Question: after i include the 'position:absolute' in one of my divs, i am noticed that (the div) is being overlap by another div.

here's my fiddle,
the div that I'm talking about is the '#nav-holder' being overlapped by my footer or the black part of the fiddle.
i also used media query in my css.
'''
#nav-holder {
position: absolute;
top: 0;
right: 0;
width: 200px;
}
'''
<URL>
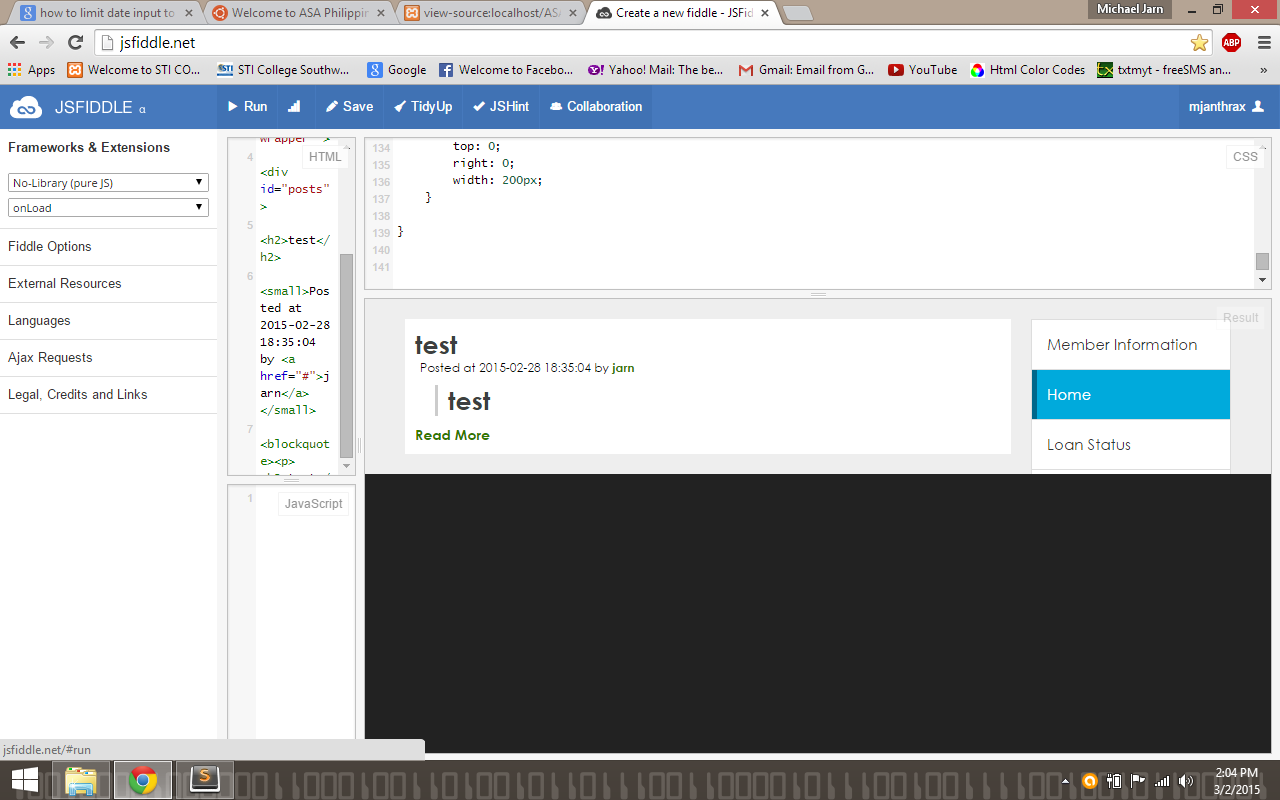
Answer: Please update css
'''
*{box-sizing: border-box}
body, div, h1, h2, h3, h4, h5, h6, p, ul, ol, dl, dt, dd,
img, form, fieldset, blockquote {
margin:0 auto;
padding:0;
}
header, footer, div{
position: relative;
display: block;
}
body {
background: #222222;
font: 63% "Century Gothic", Tahoma, Helvetica;
}
#content {
overflow: hidden;
background: #eeeeee;
}
#post-wrapper{
margin: 20px 40px 20px 40px;
position: relative;
}
#posts {
background: #fff;
margin-bottom: 10px;
padding: 10px;
overflow: hidden;
}
#nav #list-group a#active {
background-color: #00aadc;
border-left-color: #00678b;
color: #FFF;
}
#nav{
margin: 0;
overflow: hidden;
}
#nav #list-group {
padding: 0;
}
#list-group{
position: relative;
display: block;
padding: 10px 15px;
margin-bottom: -1px;
background-color: #fff;
border: 1px solid #ddd;
}
#nav #list-group a {
padding: 15px 10px;
display: block;
color: #333;
border-left: solid 5px #FFF;
text-decoration: none;
font-size: 1.5em;
}
#nav #list-group a:hover {
background-color: #e1e1e1;
border-left-color: #e1e1e1;
}
#posts h2 {
font-size: 2.5em;
word-wrap: break-word;
}
#posts h3, #posts h4, h5, h6 {
padding: 4px 5px;
}
#posts h2, h3, h4, h5, h6 {
color: #3c3f40;
}
h2#titlename{
color: #327800;
}
#posts h3 {
font-size: 1.8em;
}
#posts p {
line-height: 1.3em;
font-size: 1.4em;
}
#posts small {
font-size: 1.2em;
padding: 0px 5px;
}
#posts a {
font-size: 1em;
color: #327800;
font-weight: bold;
text-decoration: none;
}
#posts blockquote {
margin: 10px 20px;
border-left: 3px solid #cccccc;
padding-left: 10px;
}
hr {
border: 0;
height: 1px;
background-image: -webkit-linear-gradient(left, rgba(0,0,0,0), rgba(0,0,0,0.75), rgba(0,0,0,0));
background-image: -moz-linear-gradient(left, rgba(0,0,0,0), rgba(0,0,0,0.75), rgba(0,0,0,0));
background-image: -ms-linear-gradient(left, rgba(0,0,0,0), rgba(0,0,0,0.75), rgba(0,0,0,0));
background-image: -o-linear-gradient(left, rgba(0,0,0,0), rgba(0,0,0,0.75), rgba(0,0,0,0));
}
/* MEDIA QUERIES */
@media screen and (min-width: 900px ) {
#posts{
margin-right: 220px;
}
#nav-holder {
position: absolute;
top: 0;
right: 0;
width: 200px;
}
#post-wrapper{min-height:200px;}
}
'''
'''
<div id="content" class="container">
<div id="post-wrapper" >
<div id="posts">
<h2>test</h2>
<small>Posted at 2015-02-28 18:35:04 by <a href="#">jarn</a></small>
<blockquote><p><h2>test</h2></p></blockquote>
<p id="linked"><a href="news-admin.php?postid=1">Read More</a></p>
</div>
<div id="nav-holder">
<ul id="nav">
<li id="list-group"><a href="client-information.php">Member Information</a></li>
<li id="list-group"><a href="#" id="active">Home</a></li>
<li id="list-group"><a href="client-loan-status.php">Loan Status</a></li>
<li id="list-group"><a href="client-loan-history.php">Loan History</a></li>
</ul>
</div>
</div><!--end of mainposts-->
</div><!-- end content -->
'''
Or you can choose <URL>